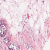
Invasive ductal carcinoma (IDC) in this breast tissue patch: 1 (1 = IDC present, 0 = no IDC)